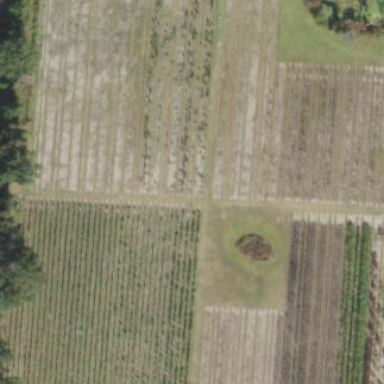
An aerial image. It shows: Plant nursery cultivating trees.